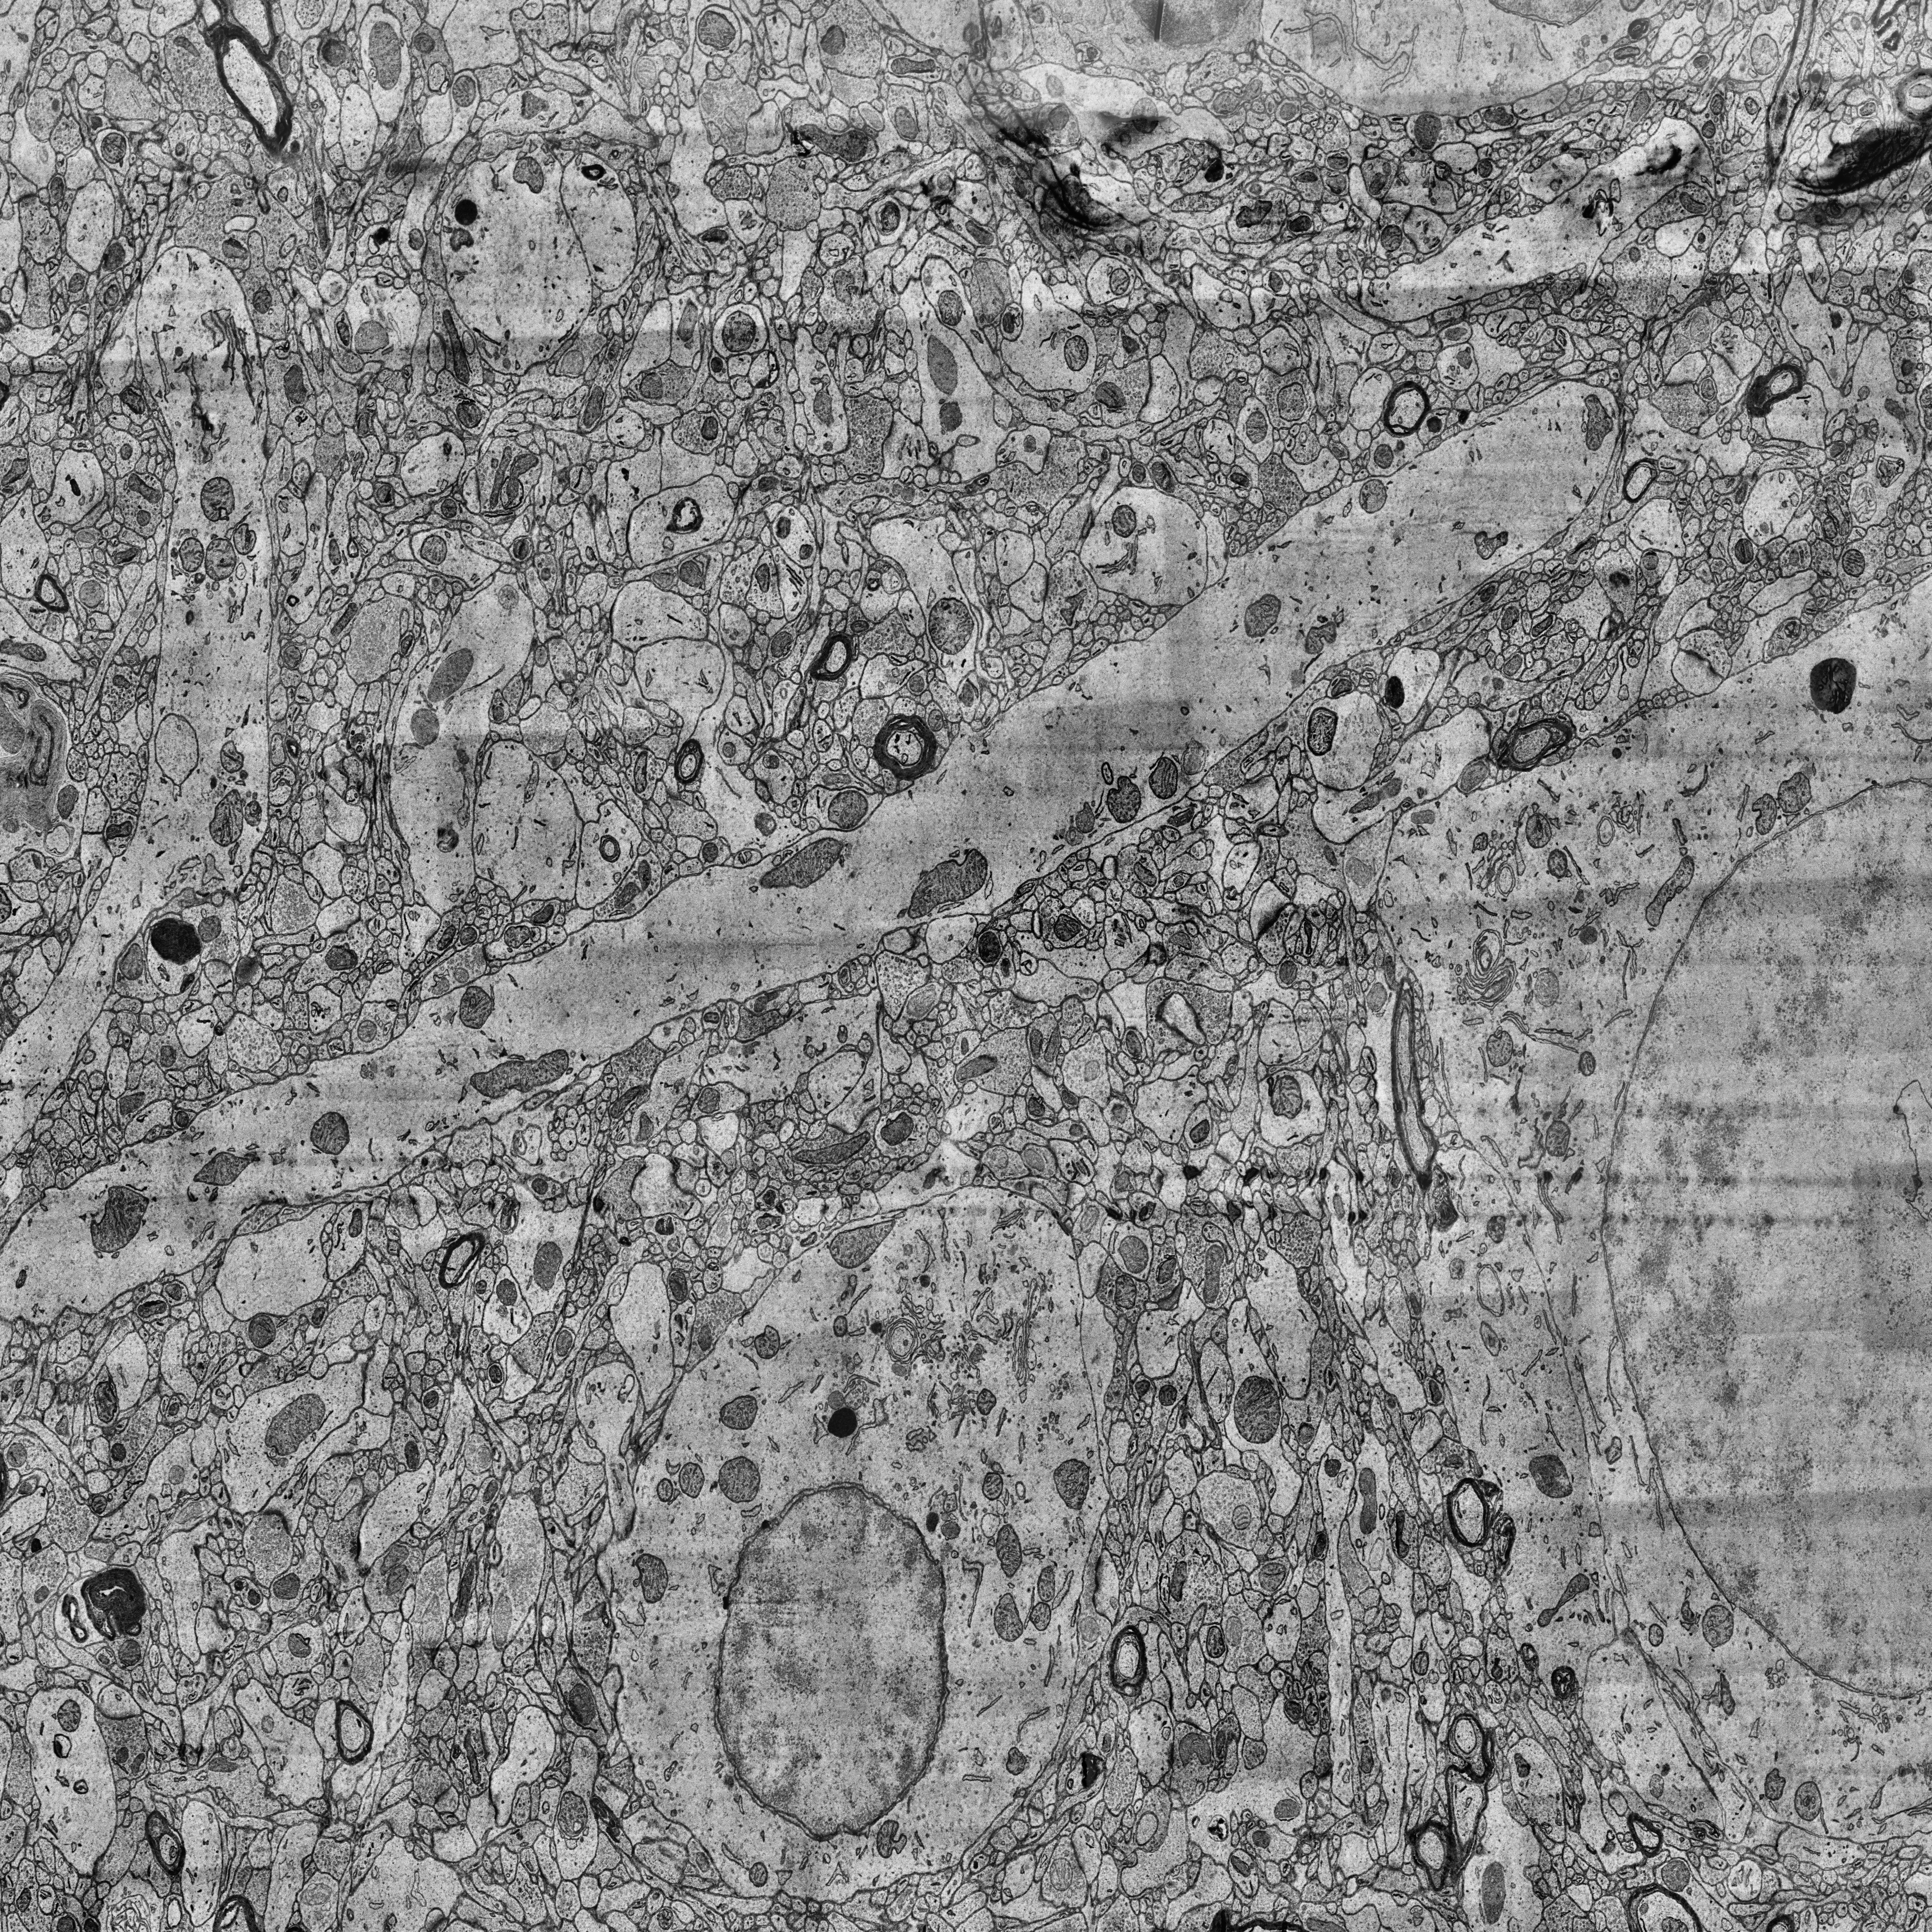
Electron microscopy slice of human cortex tissue
Slice depth (z): 345
Mitochondria instances in slice: 413